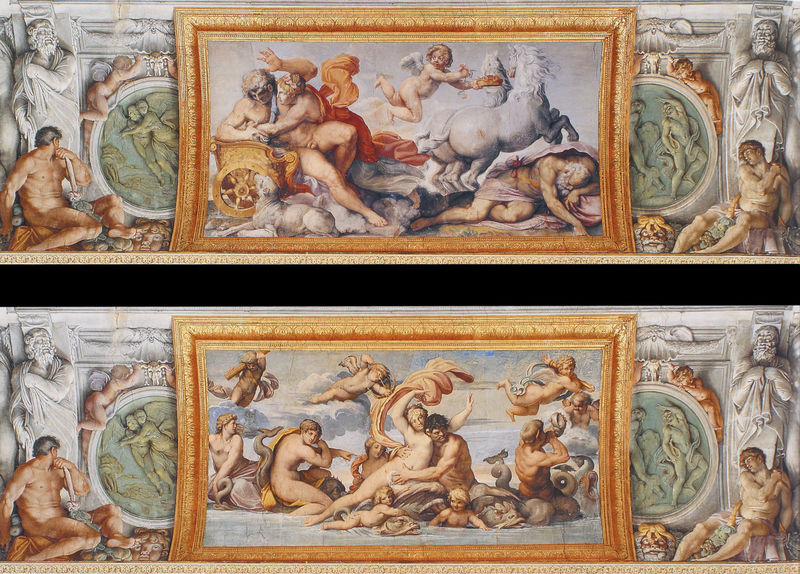
Titel: Deckenfresken der Galleria Farnese
Künstler: Annibale Carracci
Standort: Rom, Palazzo Farnese (EU - I - Latium)
Schlagwörter: akt, gemälde, himmel, meer, nackt, wolken, akte, frauen, frau, rot, wand, rahmen, stein, bild, goldrahmen, gold, decke, pferd, pferde, rund, engel, putte, putto, bilder, liebe, kutsche, wagen, detail, stuck, antike, medaillon, jungfrau, mythologie, orgie, schimmel, altar, götter, mythologisch, fresken, deckengemälde, fresko, streitwagen, rösser, sonnenwagen, amor, putten, putti, cupido, aufbäumen, medaillons, bildsequenz, scheinarchitektur, sequenz, deckenfresko, ares, deckenbilder, karytiden, carracci, nacvkt, deckengemälder